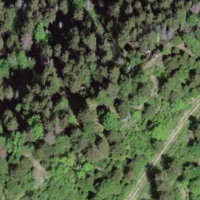
EUNIS habitat code: 44
Species observed at this site:
Cardamine heptaphylla
Platanthera bifolia